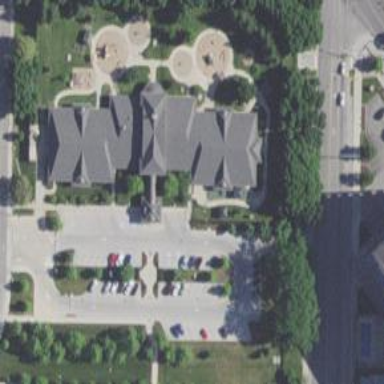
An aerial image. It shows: Building.